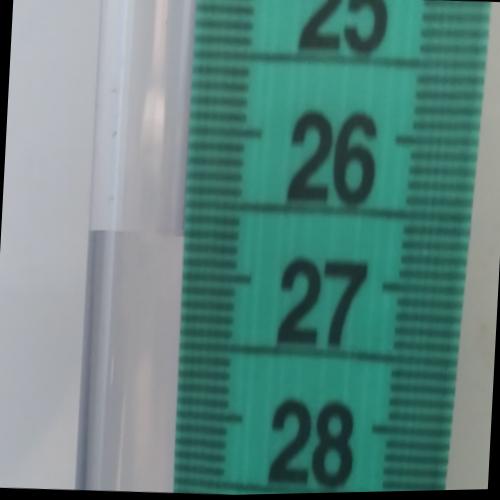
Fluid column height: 26.7 cm